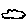
Label: cloud